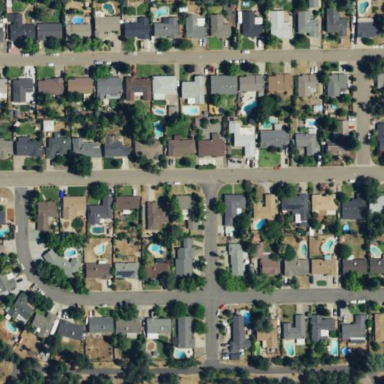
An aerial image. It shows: Residential area in subdivision.